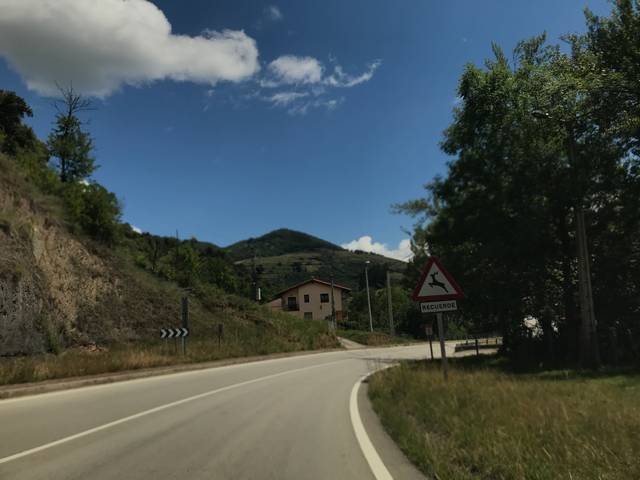
Region: Spain
Coordinates: 43.151, -4.695